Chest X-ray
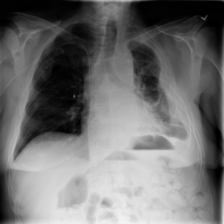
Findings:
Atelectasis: negative
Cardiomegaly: negative
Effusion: negative
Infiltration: negative
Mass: positive
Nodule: negative
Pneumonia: negative
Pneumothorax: negative
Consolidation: negative
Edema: negative
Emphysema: negative
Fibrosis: negative
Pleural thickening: negative
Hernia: negative